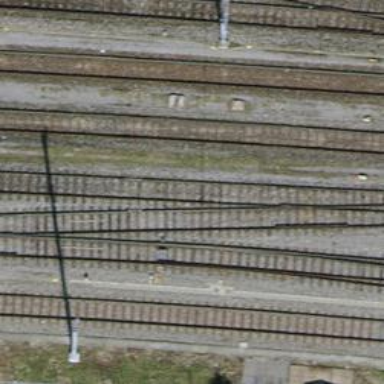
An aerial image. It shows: Railway switch.